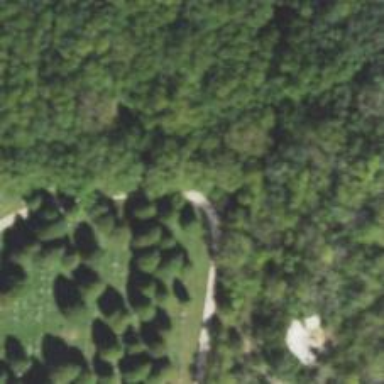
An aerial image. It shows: Driveway designated for the cemetery.